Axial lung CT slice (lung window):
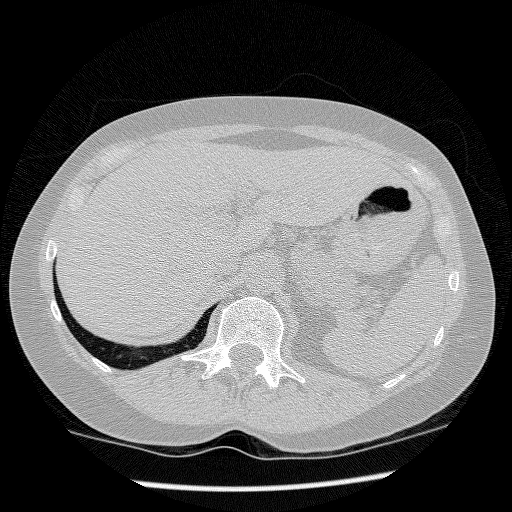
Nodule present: no